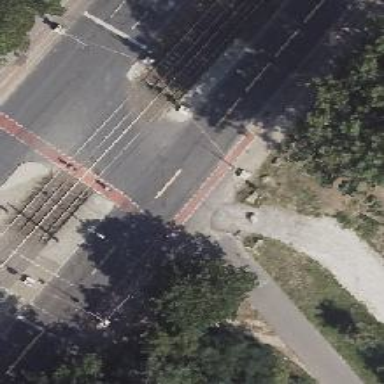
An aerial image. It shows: Secondary road with asphalt surface. There is cycle track on the right side.